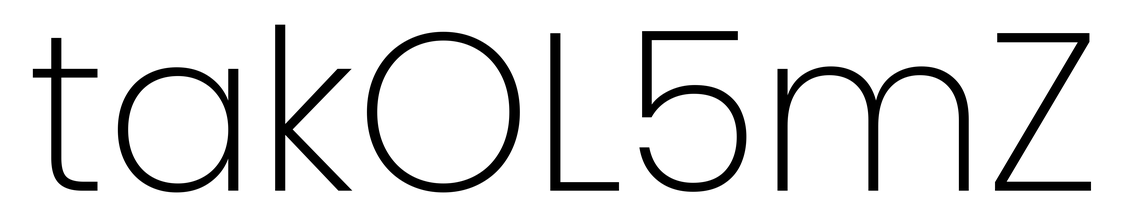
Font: Poppins-ExtraLight